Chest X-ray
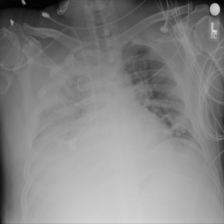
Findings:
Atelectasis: positive
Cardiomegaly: negative
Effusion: positive
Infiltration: negative
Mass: negative
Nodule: negative
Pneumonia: negative
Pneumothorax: negative
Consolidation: negative
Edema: negative
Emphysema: negative
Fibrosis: negative
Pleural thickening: negative
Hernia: negative